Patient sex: M
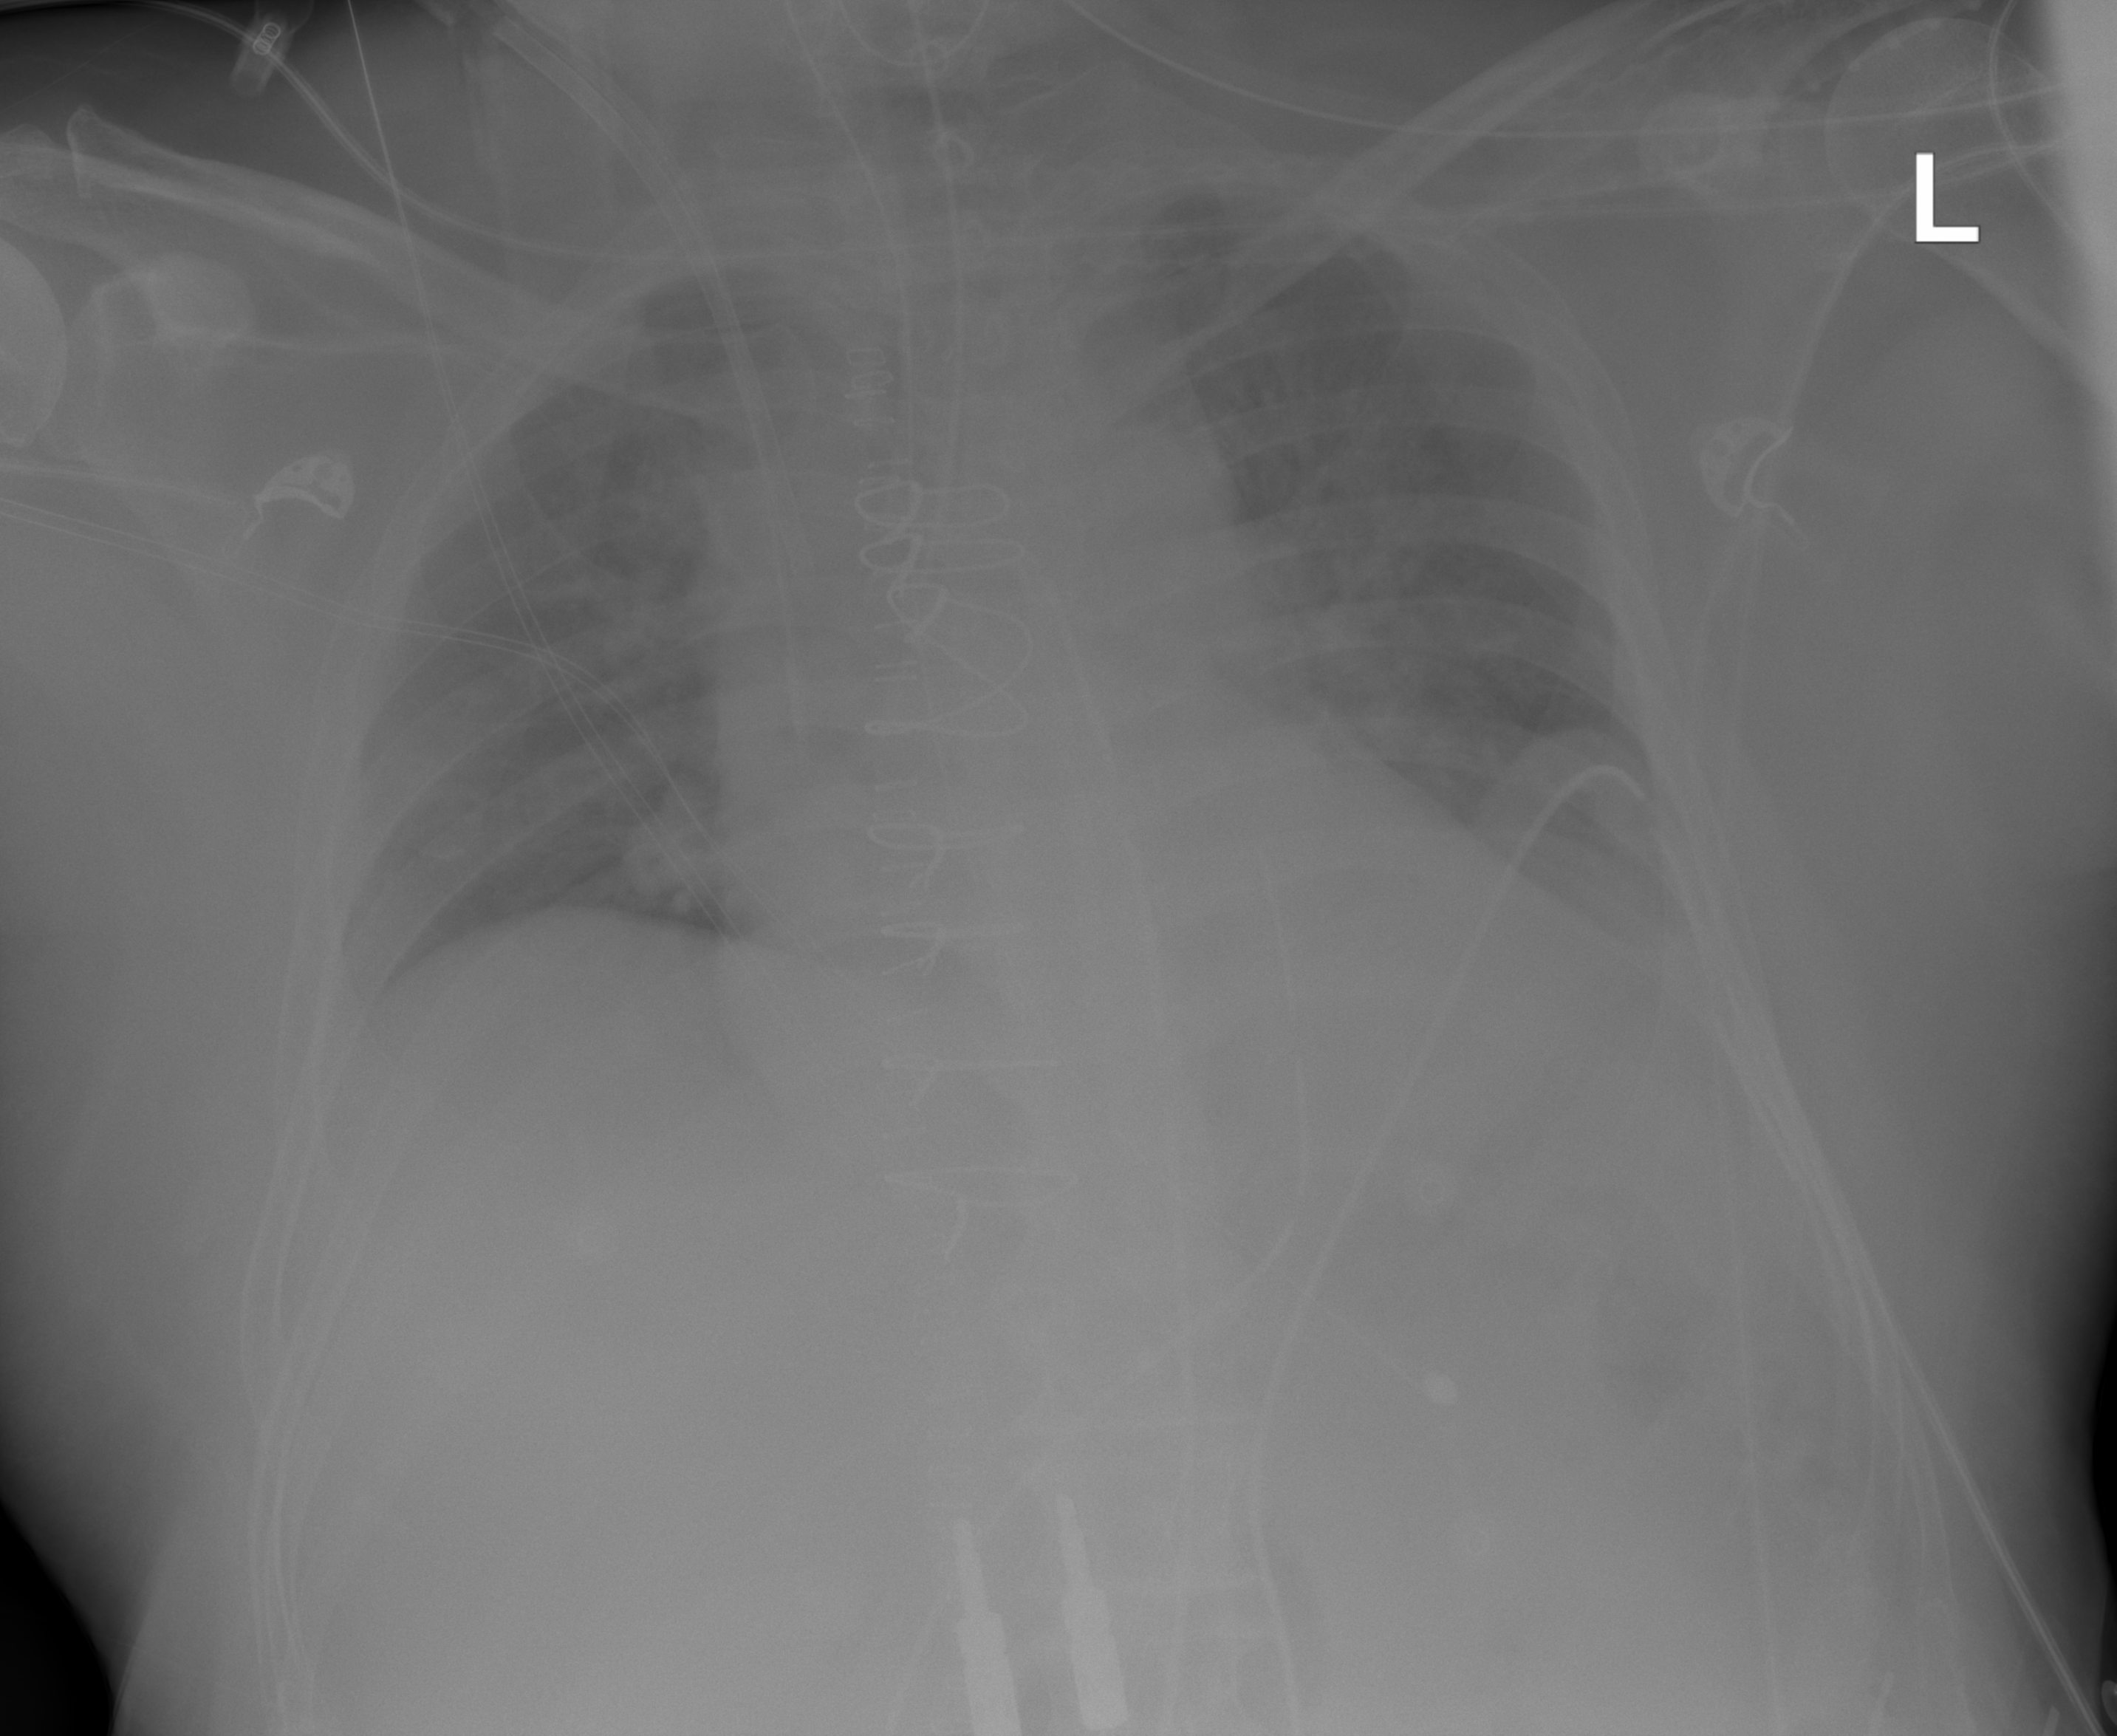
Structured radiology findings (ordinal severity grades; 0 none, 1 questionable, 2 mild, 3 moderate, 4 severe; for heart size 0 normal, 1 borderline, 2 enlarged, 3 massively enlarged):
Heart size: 2
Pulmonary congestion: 0
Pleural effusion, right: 0
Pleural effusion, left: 0
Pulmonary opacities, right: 1
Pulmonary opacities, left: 1
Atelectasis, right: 1
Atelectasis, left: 1